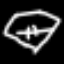
Label: diamond